Field crop: maize
Growth stage: 2
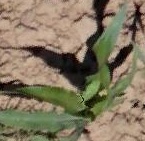
Species: maize